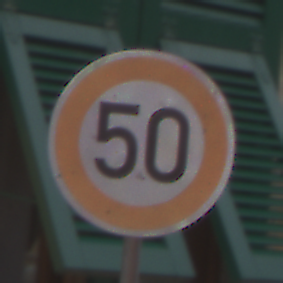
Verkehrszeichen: Geschwindigkeit50
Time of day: Midday
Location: Outdoor (Urban)
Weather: Overcast
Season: NotSpecified
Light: Natural